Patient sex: M
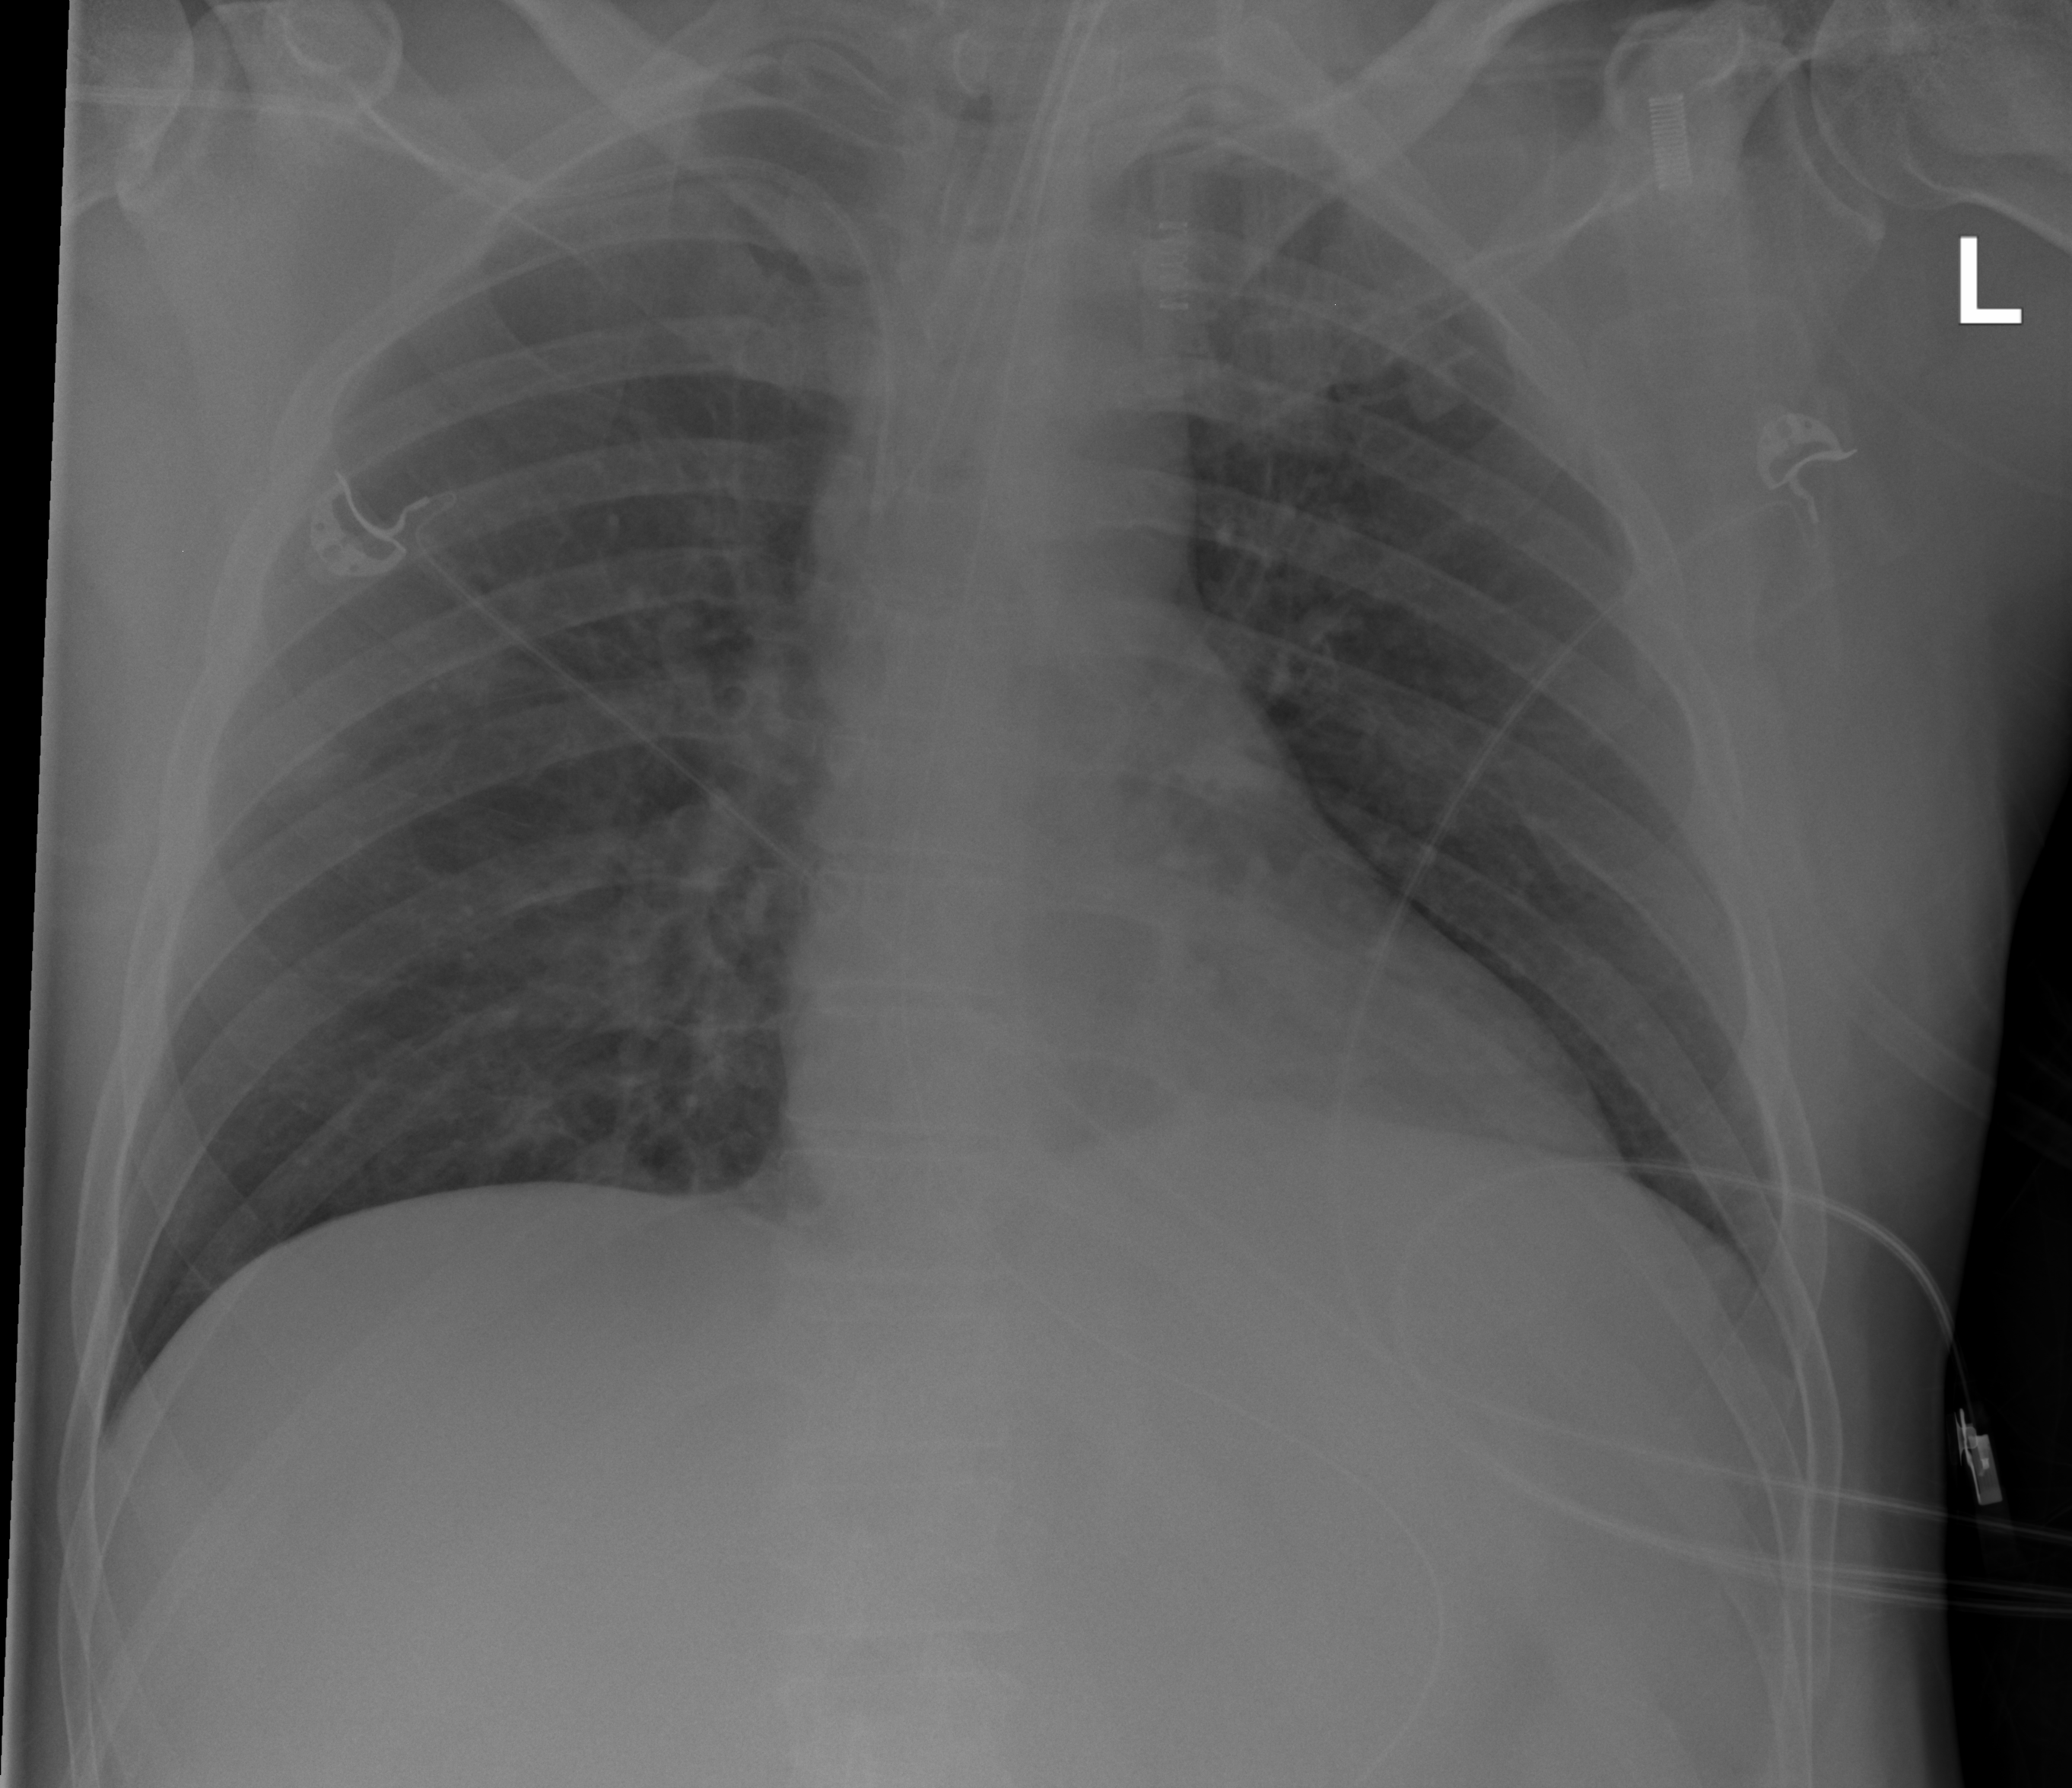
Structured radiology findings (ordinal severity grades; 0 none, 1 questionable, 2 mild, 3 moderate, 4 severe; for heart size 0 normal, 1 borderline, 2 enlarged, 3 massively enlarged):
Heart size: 0
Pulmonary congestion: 2
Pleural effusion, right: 0
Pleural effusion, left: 0
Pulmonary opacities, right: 1
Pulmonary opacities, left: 0
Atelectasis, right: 0
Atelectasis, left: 0